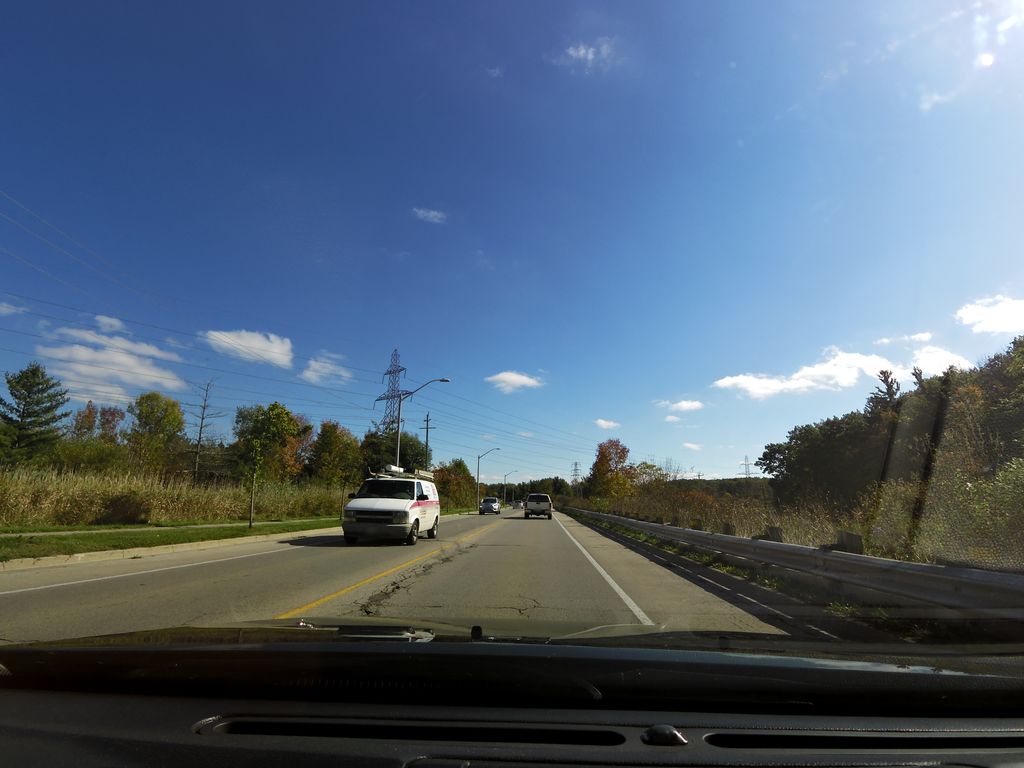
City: hamilton